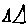
Label: triangle